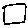
Label: square